Question: Hy,
I am developing some sort of monitoring system with GPS coordinates through KML in Google Earth. It happens a lot, that two or more pins are located in exactly the same GPS location (because of to small difference GPS to detect).
Is there any way to limit that only one pin is displayed on that location so I won't get that flower effect on click?
Thanks.

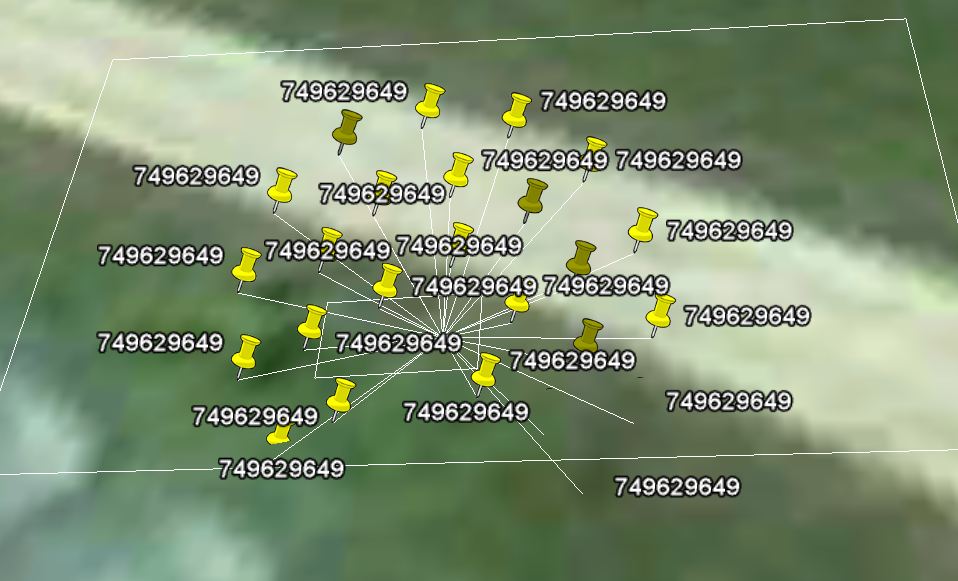
Answer: Not really. If you want to prevent it you should not create placemarks for locations that you already created one for. The extra advantage in that case is that you can group any names/descriptions or whatever and add that as one name/description to your one placemark. That way if the user clicks the placemark and the info pops up it will inform the user of all the devices that are there.
In my case I added some logic that if more than 10 devices were at the same point I would not show all the individual names anymore (too long list that won't scroll) and added a [a nn user more] type of message.